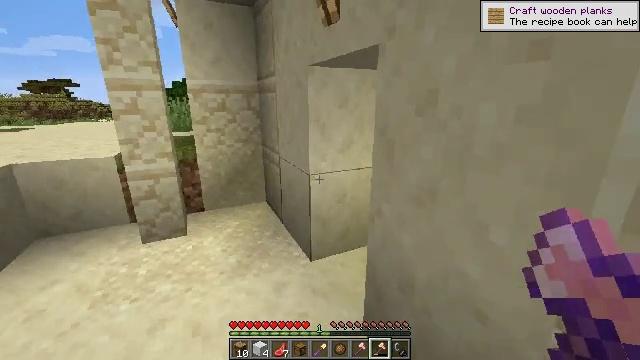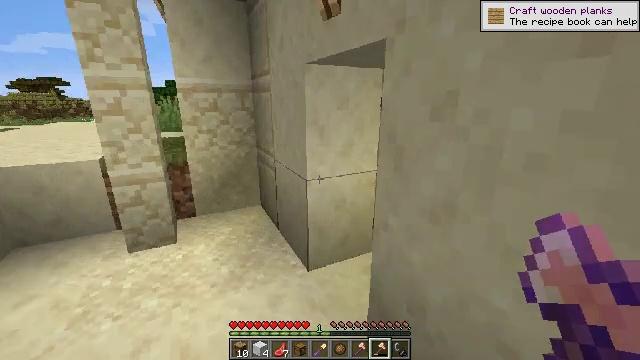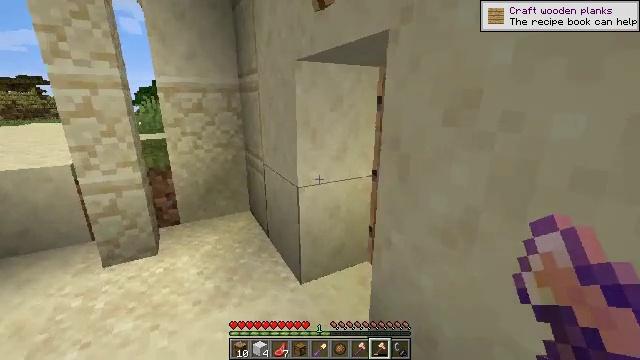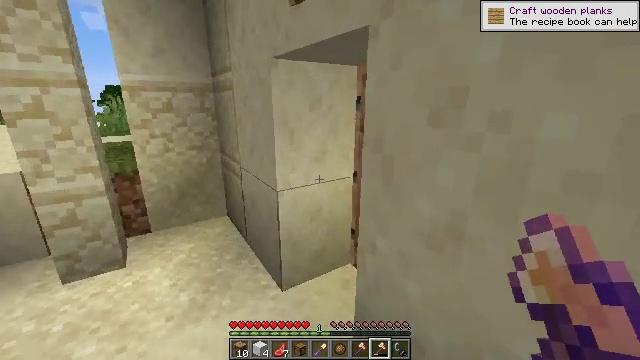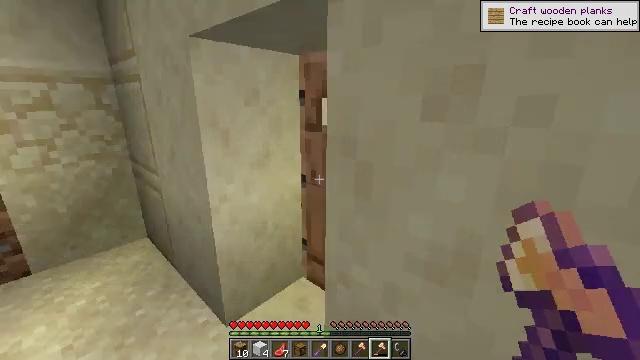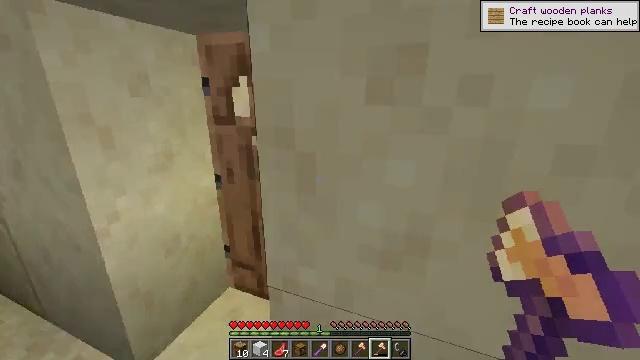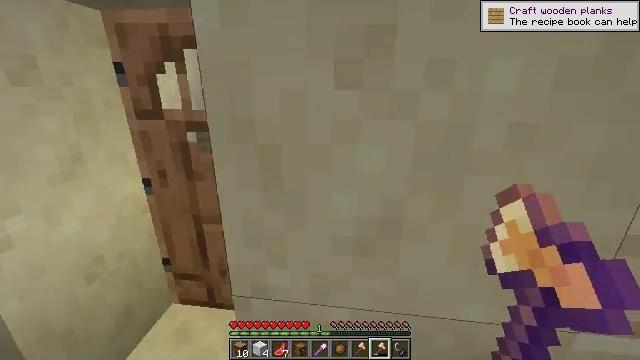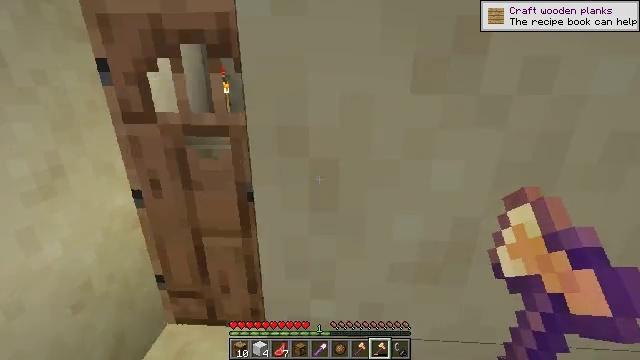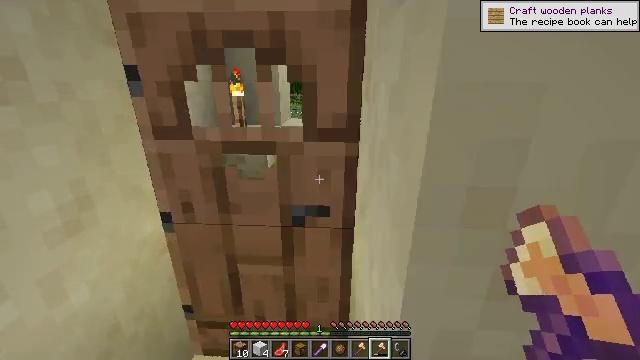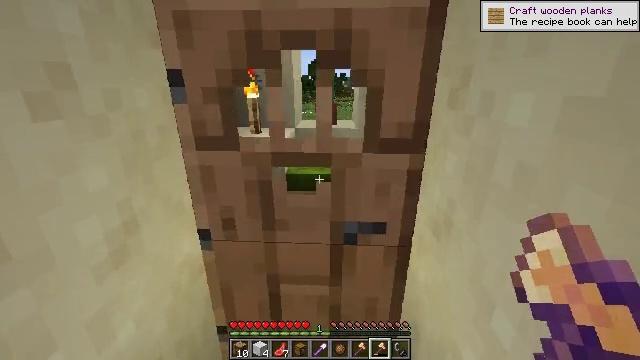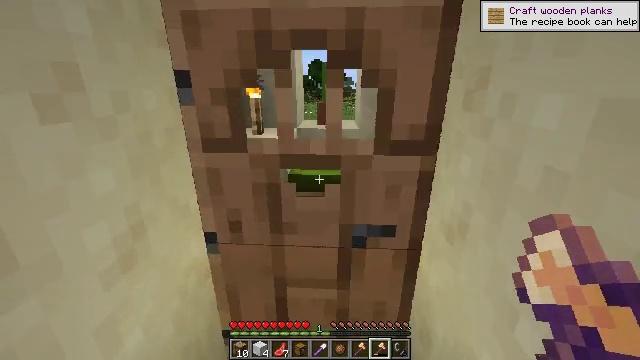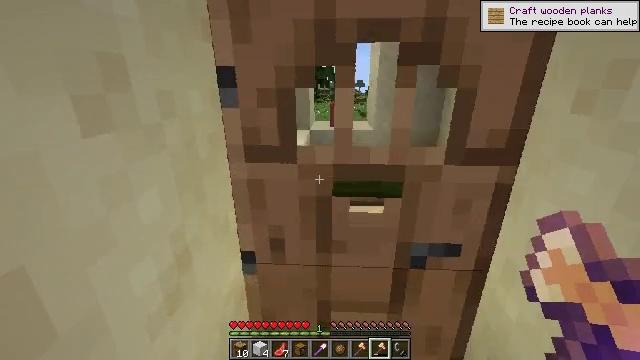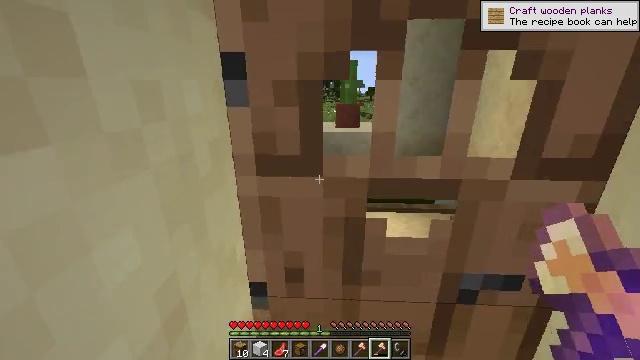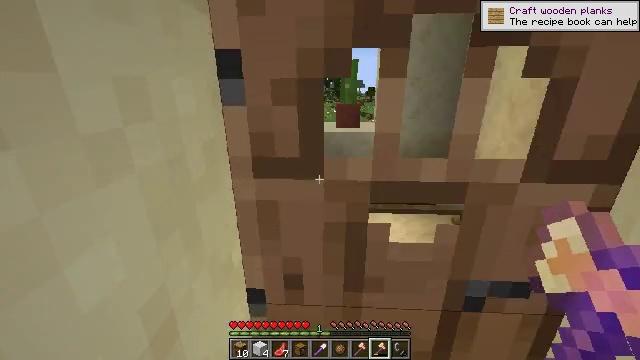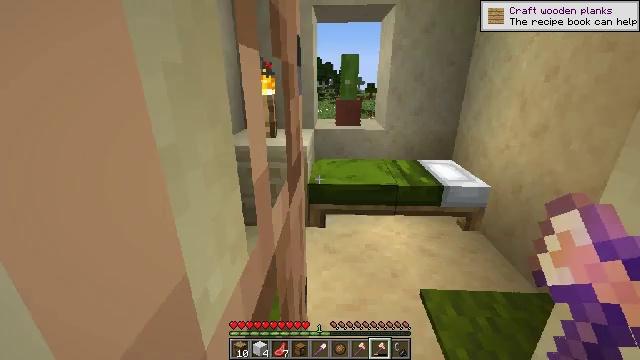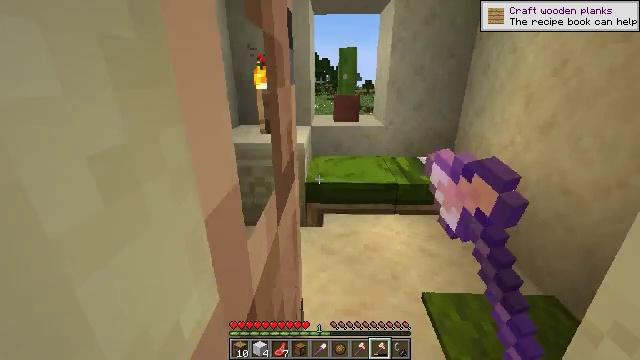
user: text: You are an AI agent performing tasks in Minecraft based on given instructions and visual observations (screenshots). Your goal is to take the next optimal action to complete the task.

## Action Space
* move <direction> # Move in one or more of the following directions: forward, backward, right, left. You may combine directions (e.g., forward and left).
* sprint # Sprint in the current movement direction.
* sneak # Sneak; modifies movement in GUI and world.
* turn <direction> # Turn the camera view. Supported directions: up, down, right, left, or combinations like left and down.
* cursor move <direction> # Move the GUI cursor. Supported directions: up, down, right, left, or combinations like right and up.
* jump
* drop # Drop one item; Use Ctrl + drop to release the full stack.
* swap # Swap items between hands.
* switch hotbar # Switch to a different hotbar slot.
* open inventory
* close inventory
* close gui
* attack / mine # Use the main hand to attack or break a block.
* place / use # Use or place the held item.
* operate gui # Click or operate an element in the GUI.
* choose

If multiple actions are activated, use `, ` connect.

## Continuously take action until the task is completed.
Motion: motion action
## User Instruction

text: Reclaim the chest into your inventory.
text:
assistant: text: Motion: move forward, turn right
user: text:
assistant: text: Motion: move forward, turn right
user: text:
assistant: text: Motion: move forward, turn right
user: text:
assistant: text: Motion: move forward and move left, turn right
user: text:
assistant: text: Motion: move forward and move left, turn right and down
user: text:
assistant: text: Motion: move forward and move left, turn right and down
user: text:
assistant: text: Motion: move forward and move left, turn right
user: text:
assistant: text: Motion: move forward and move left
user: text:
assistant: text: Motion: move forward and move left
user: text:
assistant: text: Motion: move forward and move left
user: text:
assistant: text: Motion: move forward and move left
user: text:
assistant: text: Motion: move forward and move left
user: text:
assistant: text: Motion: move forward and move left
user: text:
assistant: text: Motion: move forward and move left, use / place
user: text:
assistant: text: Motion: move forward, use / place
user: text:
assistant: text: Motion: move forward
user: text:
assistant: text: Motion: move forward, turn down
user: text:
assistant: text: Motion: move forward
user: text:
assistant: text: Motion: move forward and move right, turn right and down
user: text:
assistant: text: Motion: move forward and move right, turn right and down
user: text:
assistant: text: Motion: move forward and move right, turn right and down
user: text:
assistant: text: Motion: move forward and move right, turn down
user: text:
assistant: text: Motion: move forward, turn left and down
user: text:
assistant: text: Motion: turn right and down
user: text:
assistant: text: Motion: turn right and down
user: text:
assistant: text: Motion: turn right and down
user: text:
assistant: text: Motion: turn right
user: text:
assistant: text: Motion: turn right
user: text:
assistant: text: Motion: no_op
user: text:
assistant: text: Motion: turn right and up